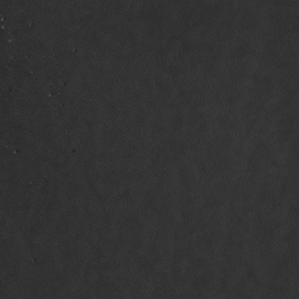
Label: non_frost